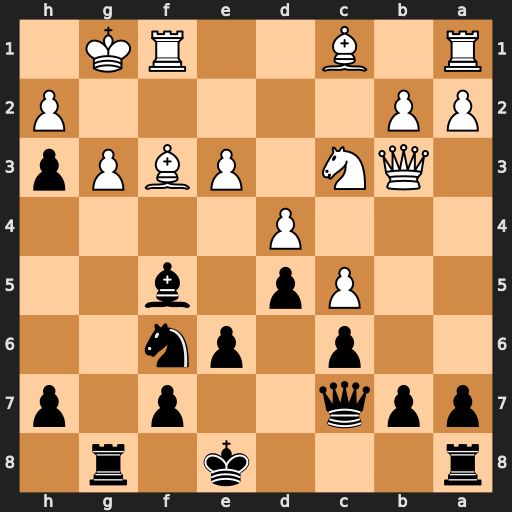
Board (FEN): r3k1r1/ppq2p1p/2p1pn2/2Pp1b2/3P4/1QN1PBPp/PP5P/R1B2RK1
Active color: b
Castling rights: q
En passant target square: -
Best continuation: Rxg3+ Kh1 Ng4 Bxg4 Rg2 Rf4 Bxg4